Question: I know this question is asked by many people already
for my research, here's some questions asked before
1. How to delete all relationships in neo4j graph?
2. https://groups.google.com/forum/#!topic/neo4j/lgIaESPgUgE
But after all, still can't solve our problems,
we just want to delete "ALL" nodes and "ALL" relationships

suppose delete "ALL" can see there are left
This is the screenshot i took after executing the delete "ALL" suggested by forum
My question still the same, how do delete all nodes and all relationships in neo4j
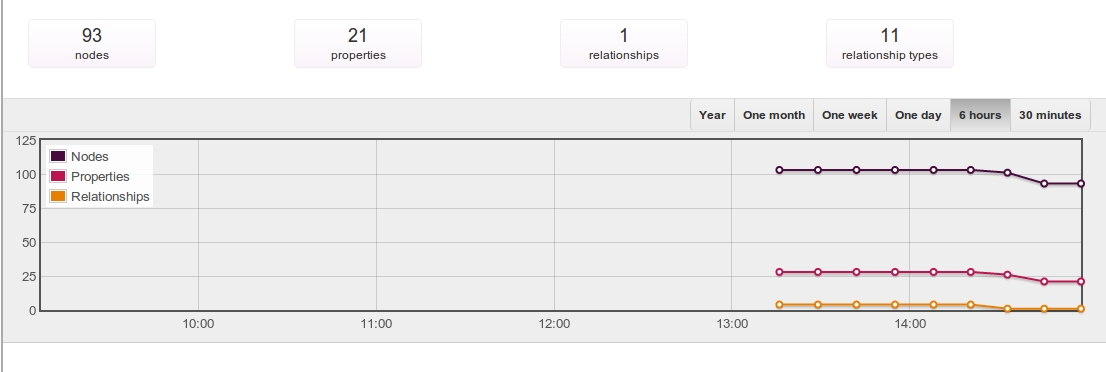
Answer: '''
MATCH (n)
DETACH DELETE n
'''
<URL>
'''
MATCH (n)
OPTIONAL MATCH (n)-[r]-()
DELETE n,r
'''
<URL>